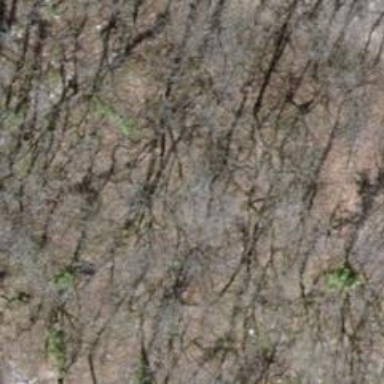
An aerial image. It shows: Deciduous broadleaved tree.